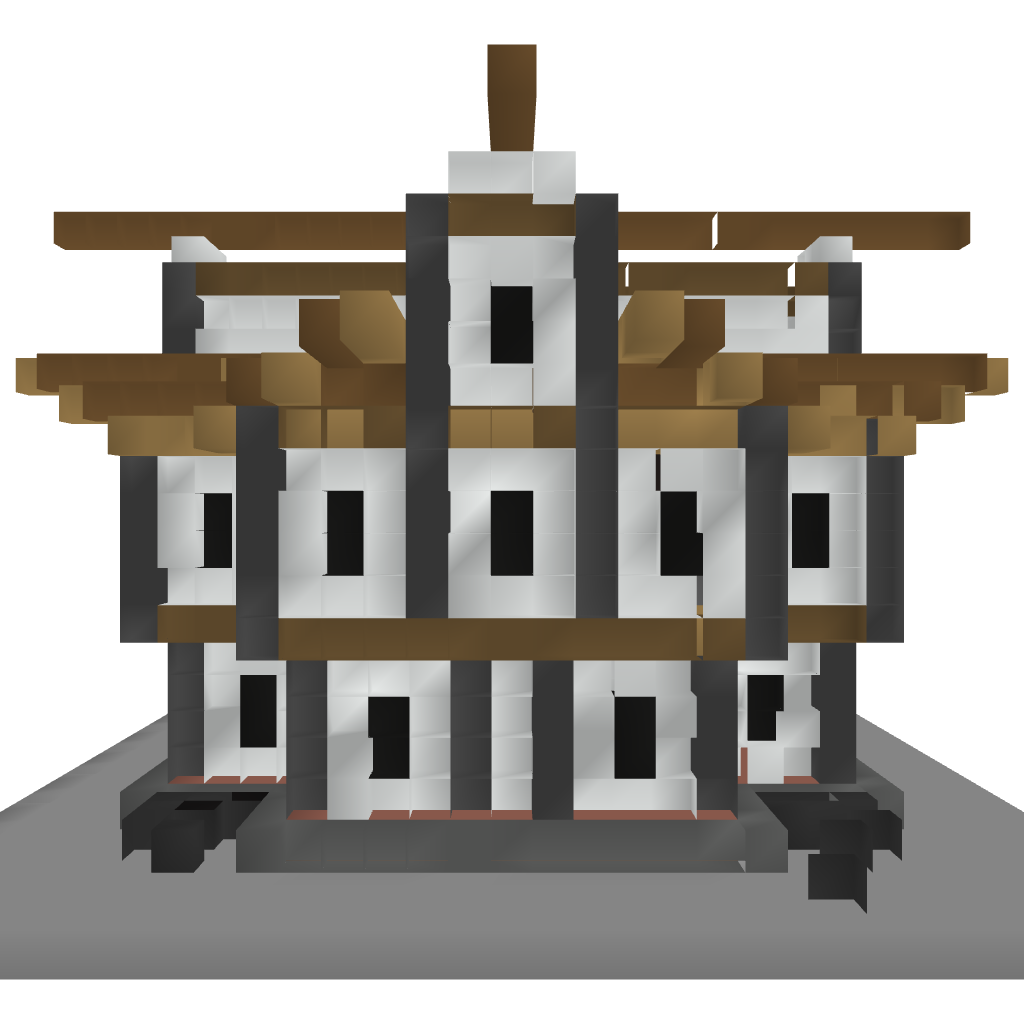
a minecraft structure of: Another Medieval House